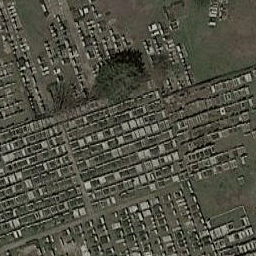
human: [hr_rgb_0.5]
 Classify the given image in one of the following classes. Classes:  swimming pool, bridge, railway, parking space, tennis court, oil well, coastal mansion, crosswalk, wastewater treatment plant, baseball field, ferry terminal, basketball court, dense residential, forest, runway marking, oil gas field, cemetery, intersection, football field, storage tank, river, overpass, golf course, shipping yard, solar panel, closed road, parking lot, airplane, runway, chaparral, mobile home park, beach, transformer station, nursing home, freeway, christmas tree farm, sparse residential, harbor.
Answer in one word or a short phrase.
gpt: cemetery